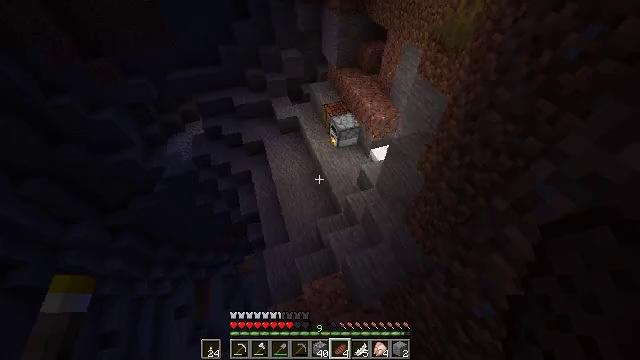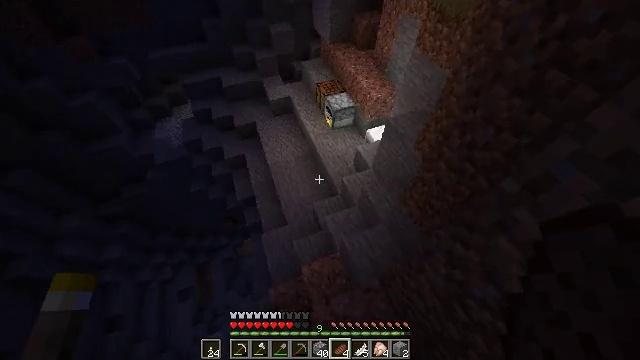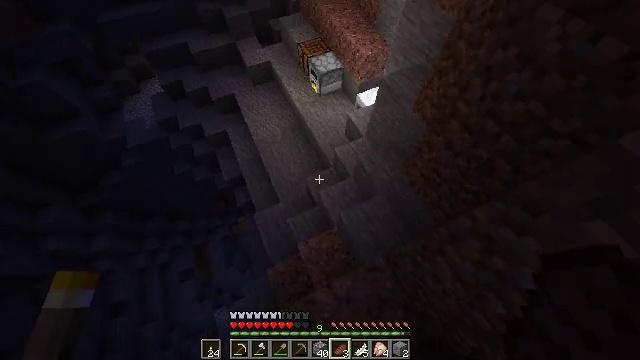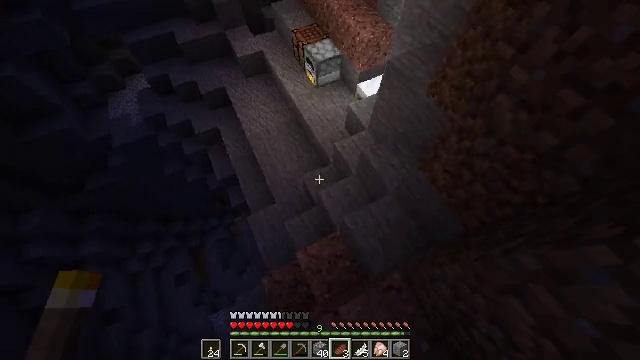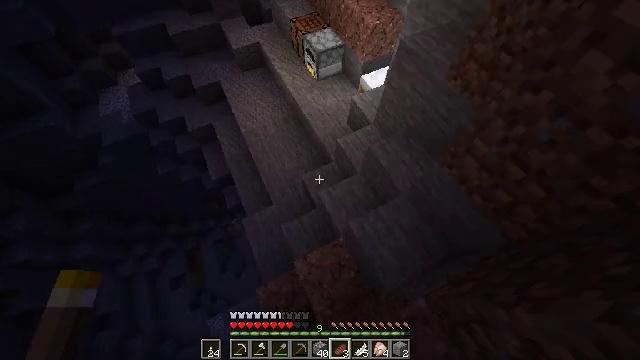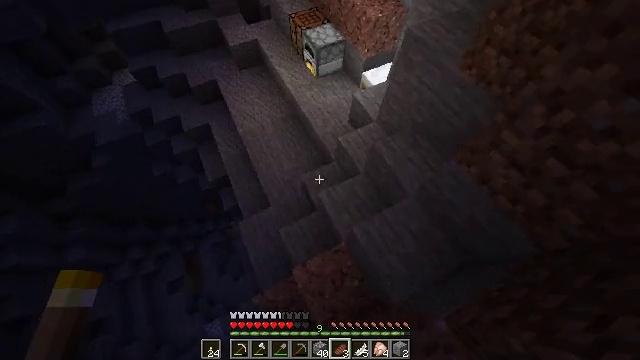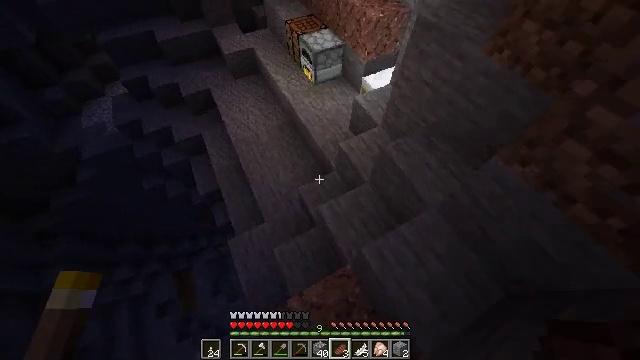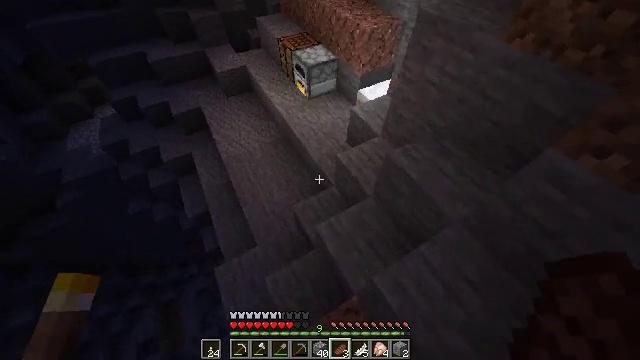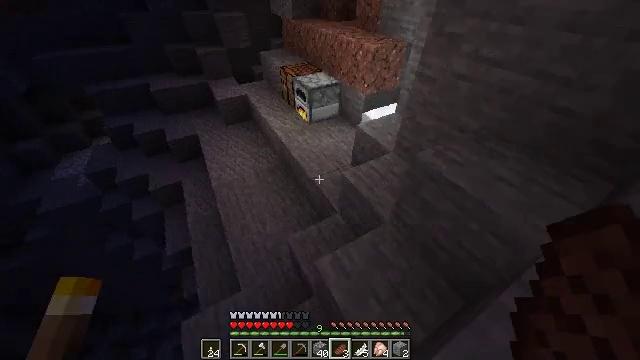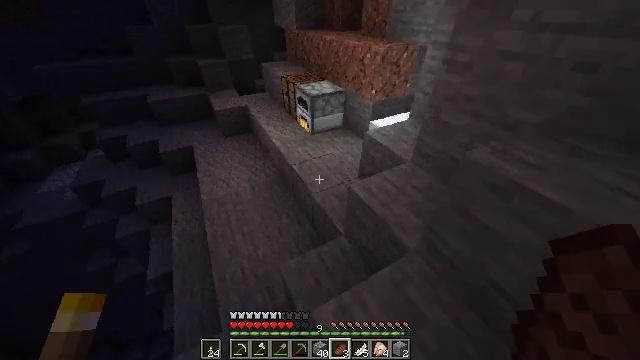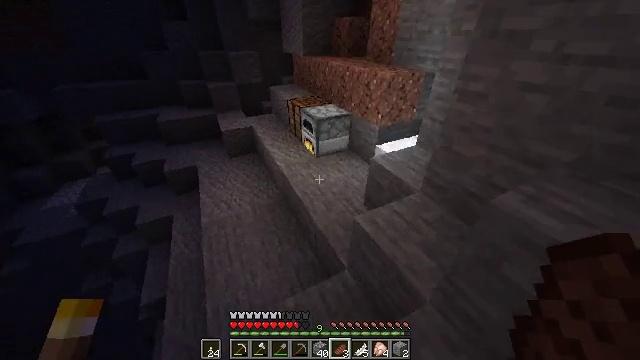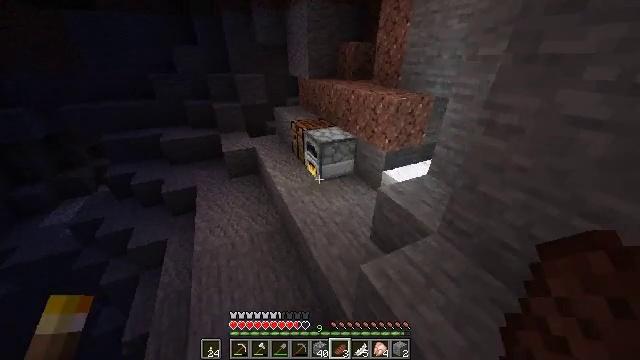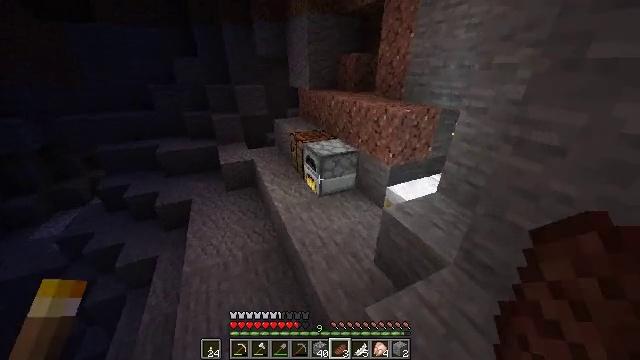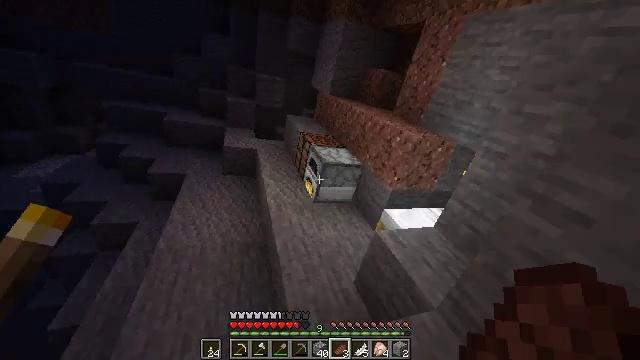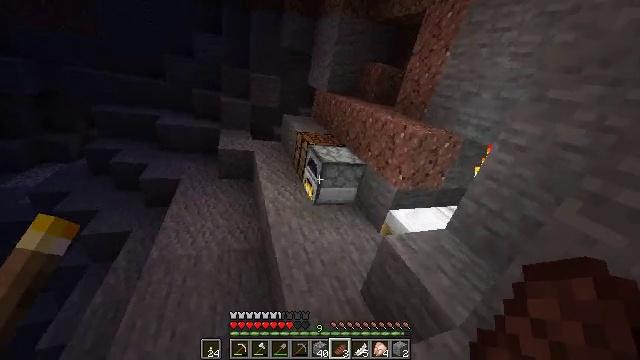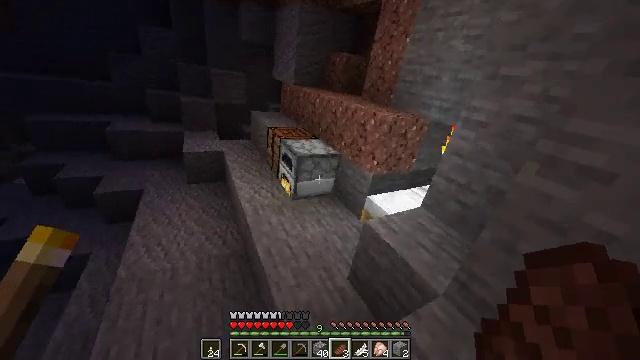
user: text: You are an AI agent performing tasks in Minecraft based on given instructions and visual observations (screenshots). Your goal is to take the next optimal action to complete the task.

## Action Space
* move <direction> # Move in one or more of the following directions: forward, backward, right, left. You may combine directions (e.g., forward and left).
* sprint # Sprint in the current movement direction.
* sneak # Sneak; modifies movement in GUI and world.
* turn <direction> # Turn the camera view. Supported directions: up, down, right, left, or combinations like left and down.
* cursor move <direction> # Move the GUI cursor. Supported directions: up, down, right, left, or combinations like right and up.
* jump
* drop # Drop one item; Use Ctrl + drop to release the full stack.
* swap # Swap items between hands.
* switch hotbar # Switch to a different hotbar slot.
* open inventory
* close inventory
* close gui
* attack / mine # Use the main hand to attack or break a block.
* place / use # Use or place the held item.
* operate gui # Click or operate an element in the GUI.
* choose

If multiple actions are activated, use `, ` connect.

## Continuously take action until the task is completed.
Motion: motion action
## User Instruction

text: Attack the white bed to collect it.
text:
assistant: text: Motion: move forward, sprint, turn right and down
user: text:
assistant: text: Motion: move forward, sprint, turn right and down
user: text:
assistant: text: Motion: move forward, sprint, turn right
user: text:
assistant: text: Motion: move forward, sprint
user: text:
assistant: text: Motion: move forward, sprint
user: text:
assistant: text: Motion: move forward, sprint, turn up
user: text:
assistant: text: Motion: move forward and move right, sprint, turn right and up
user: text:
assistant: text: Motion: move forward and move right, sprint, turn up
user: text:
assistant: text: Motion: move forward, sprint, turn left and up
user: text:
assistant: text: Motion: move forward, sprint, turn left and up
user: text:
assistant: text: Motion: move forward, sprint, turn left and up
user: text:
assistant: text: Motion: move forward, sprint, turn up
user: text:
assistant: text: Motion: move forward, sprint, turn up
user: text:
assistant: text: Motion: move forward, sprint
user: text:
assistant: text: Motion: move forward, sprint, turn right
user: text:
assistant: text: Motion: move forward, sprint, turn right
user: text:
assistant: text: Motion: move forward, sprint, turn right and down
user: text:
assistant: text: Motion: move forward, sprint, turn right and down, jump
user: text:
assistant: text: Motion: move forward, sprint, turn right and down, jump
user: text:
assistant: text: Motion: move forward, sprint, turn right and down
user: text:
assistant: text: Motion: move forward, sprint, turn right and down
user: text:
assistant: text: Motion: move forward, sprint
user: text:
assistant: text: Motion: move forward, sprint
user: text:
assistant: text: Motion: move forward, sprint
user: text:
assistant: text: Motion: move forward, sprint, turn left
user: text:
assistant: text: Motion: move forward, sprint, turn left
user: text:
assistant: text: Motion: move forward, sprint, turn left
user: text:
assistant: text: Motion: move forward and move left, sprint
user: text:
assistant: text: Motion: move forward and move left, sprint, turn right and down, use / place
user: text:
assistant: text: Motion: turn right, use / place